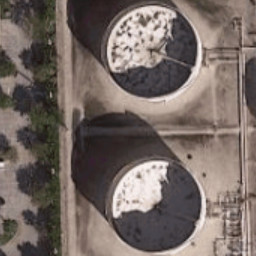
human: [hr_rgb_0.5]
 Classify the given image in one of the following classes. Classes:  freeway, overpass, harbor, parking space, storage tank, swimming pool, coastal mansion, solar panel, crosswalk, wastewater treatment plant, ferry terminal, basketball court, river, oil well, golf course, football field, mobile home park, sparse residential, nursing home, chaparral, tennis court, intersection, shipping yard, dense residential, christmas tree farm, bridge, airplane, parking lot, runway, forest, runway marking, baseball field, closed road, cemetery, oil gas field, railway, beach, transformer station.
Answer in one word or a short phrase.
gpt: storage tank